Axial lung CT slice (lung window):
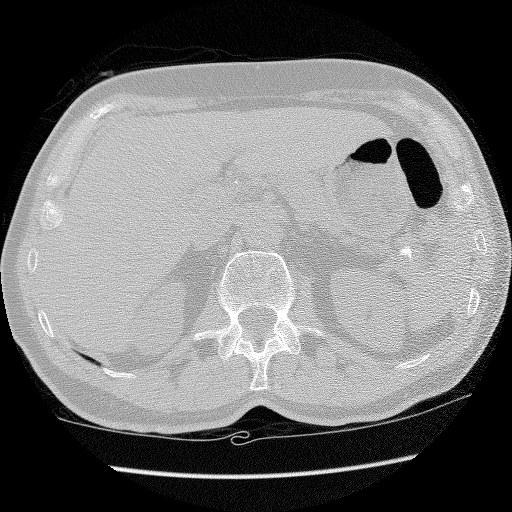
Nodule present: no